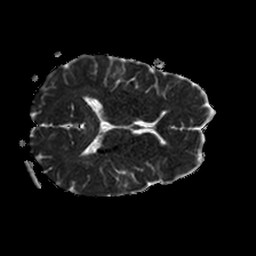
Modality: ADC
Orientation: axial
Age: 55
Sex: male
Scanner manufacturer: philips
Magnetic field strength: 1.5 T
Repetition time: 3.134 s
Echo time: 0.06922 s